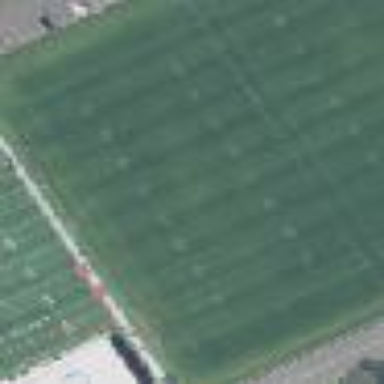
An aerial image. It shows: American football pitch.